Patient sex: M
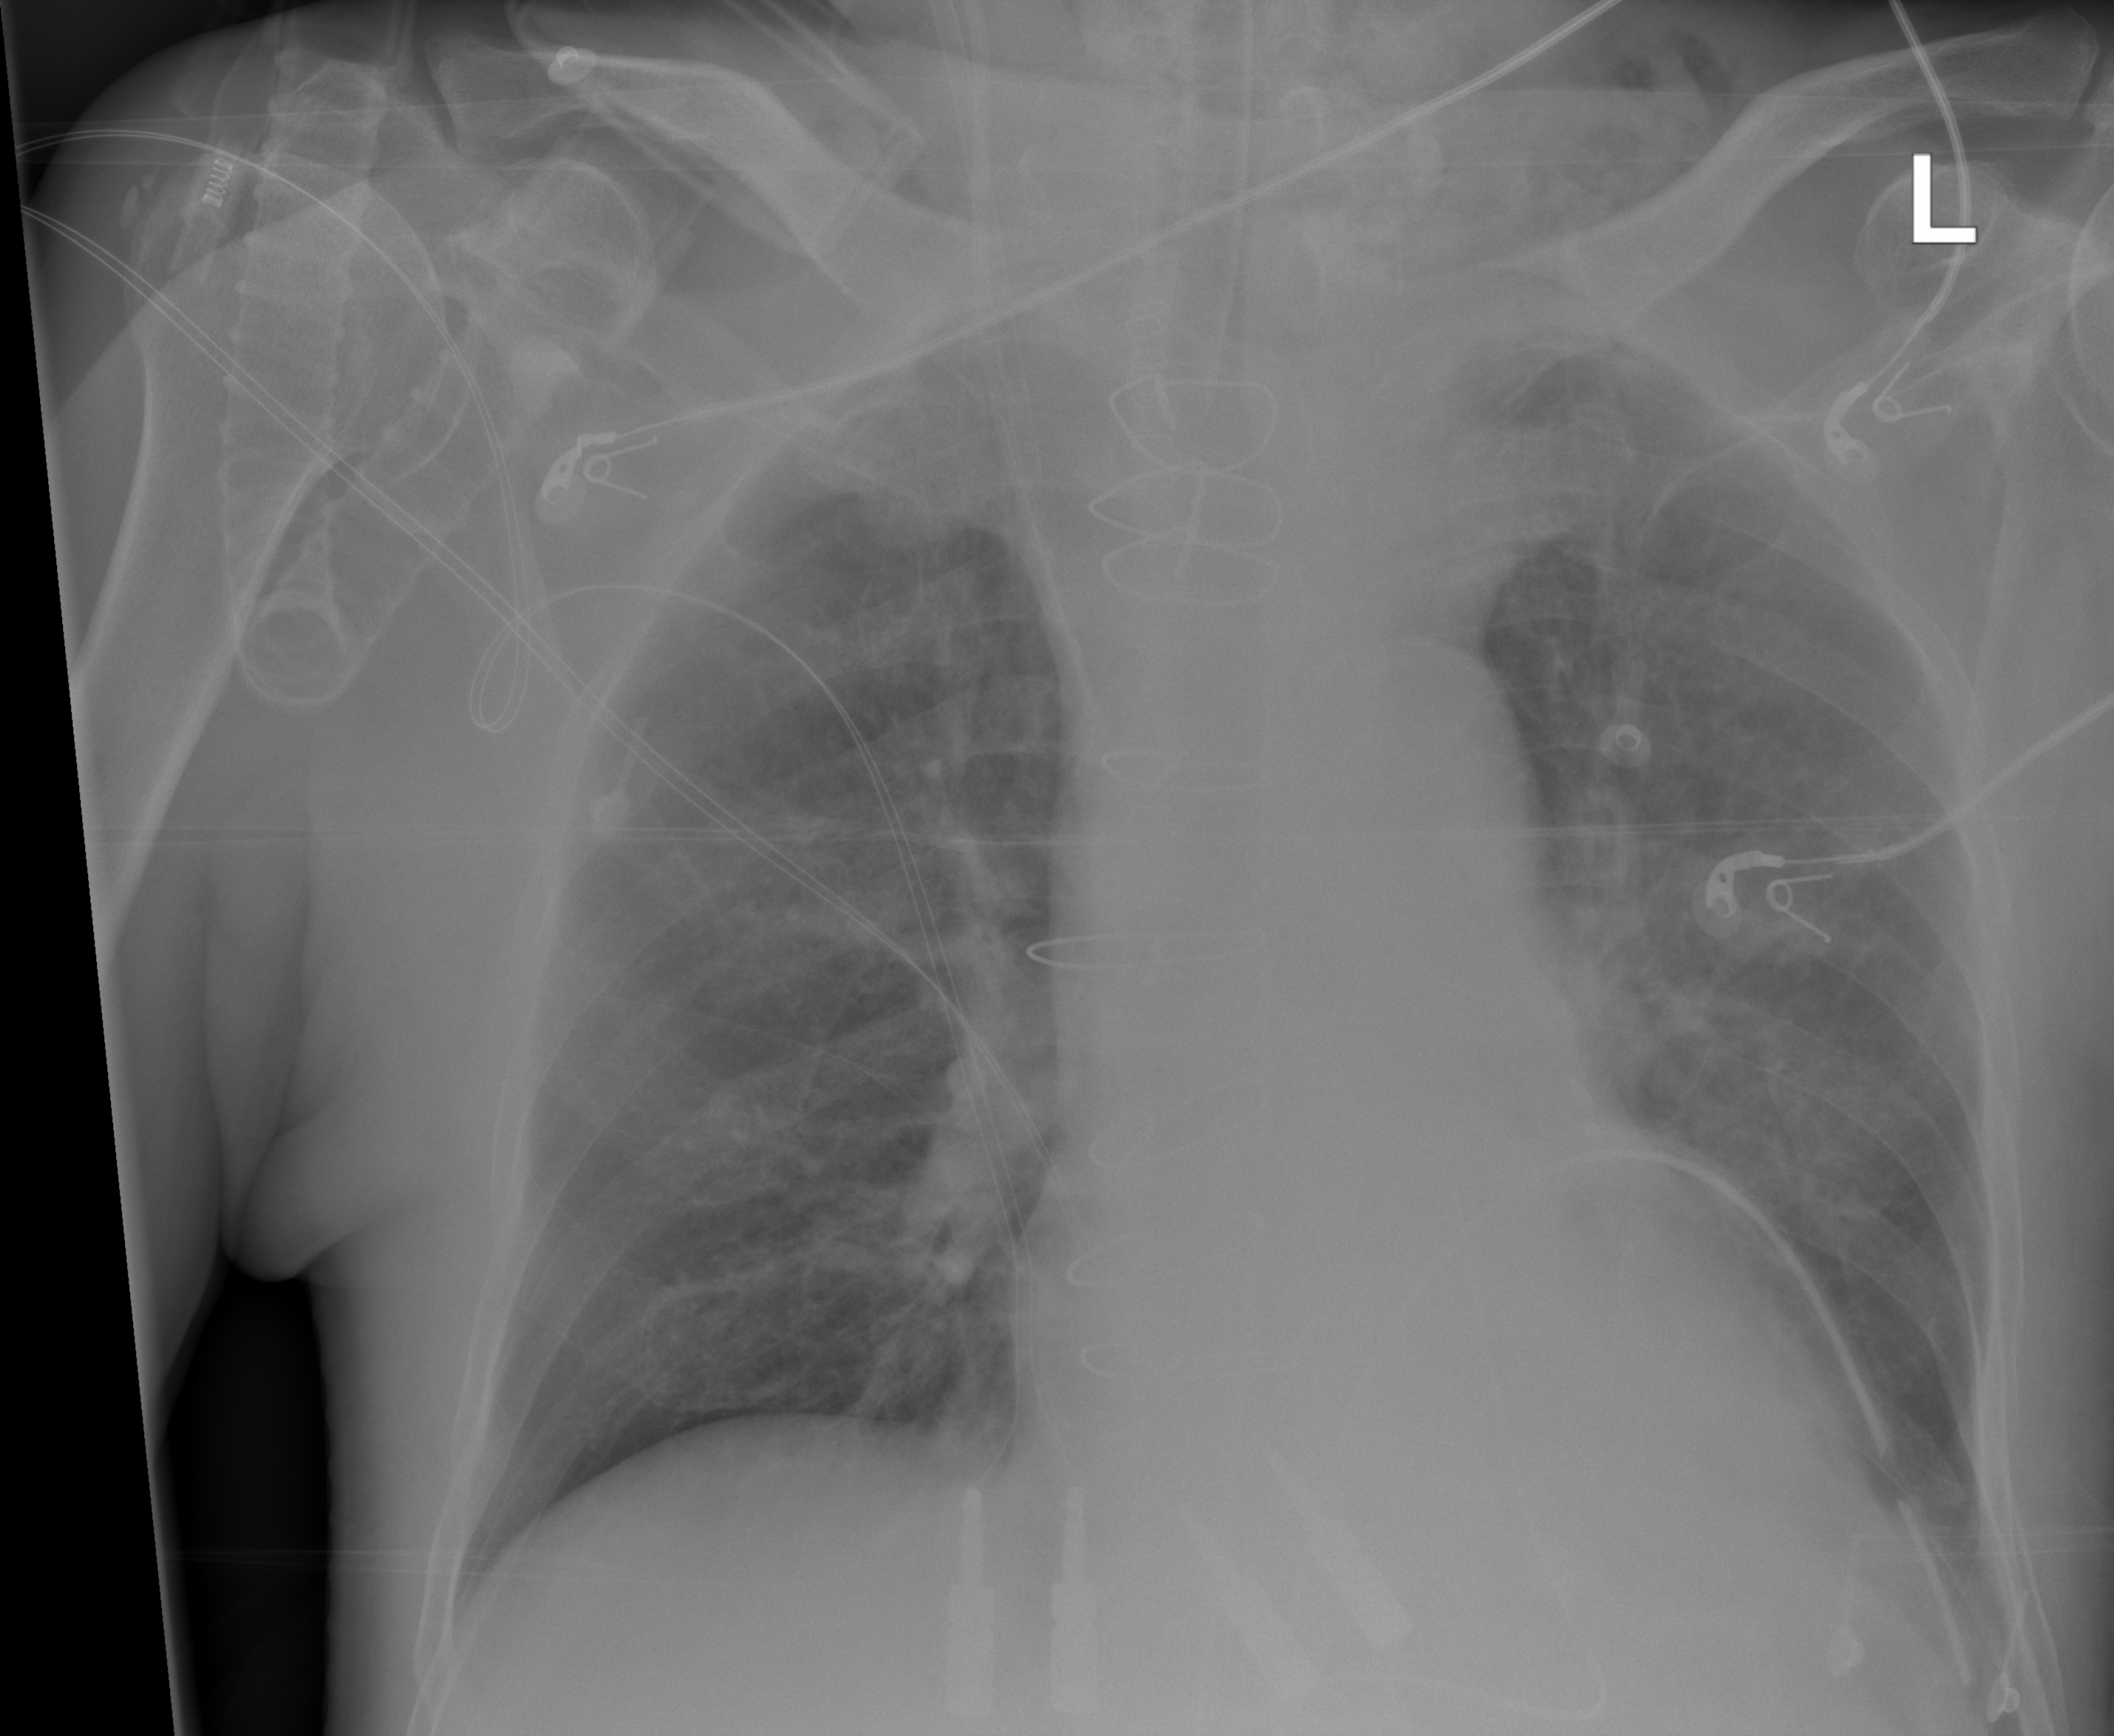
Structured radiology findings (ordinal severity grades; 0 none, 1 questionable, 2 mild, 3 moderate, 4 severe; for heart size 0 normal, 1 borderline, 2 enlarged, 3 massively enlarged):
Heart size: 1
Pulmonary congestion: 2
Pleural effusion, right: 0
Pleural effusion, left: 0
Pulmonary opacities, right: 2
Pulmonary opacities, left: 2
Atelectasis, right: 1
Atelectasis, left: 1